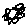
Label: flower